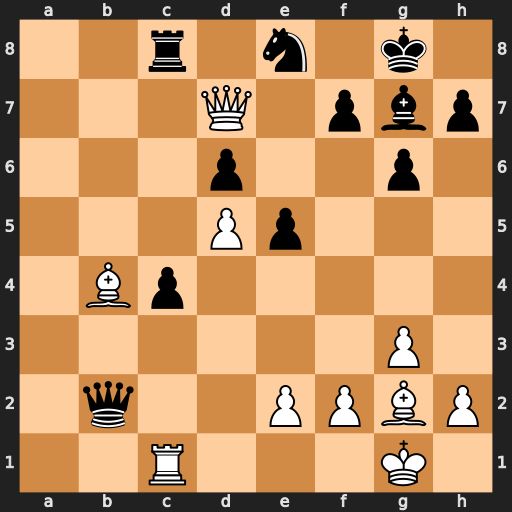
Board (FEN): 2r1n1k1/3Q1pbp/3p2p1/3Pp3/1Bp5/6P1/1q2PPBP/2R3K1
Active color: w
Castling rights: -
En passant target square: -
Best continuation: Qxc8 Qxc1+ Bf1 Bf8 Qxe8